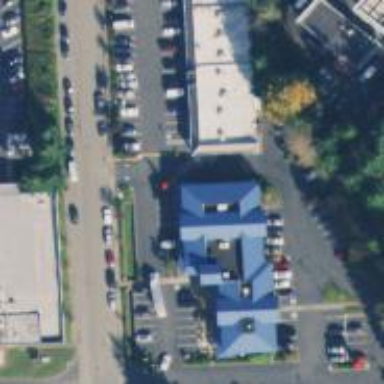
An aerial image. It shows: Veterinary facility.